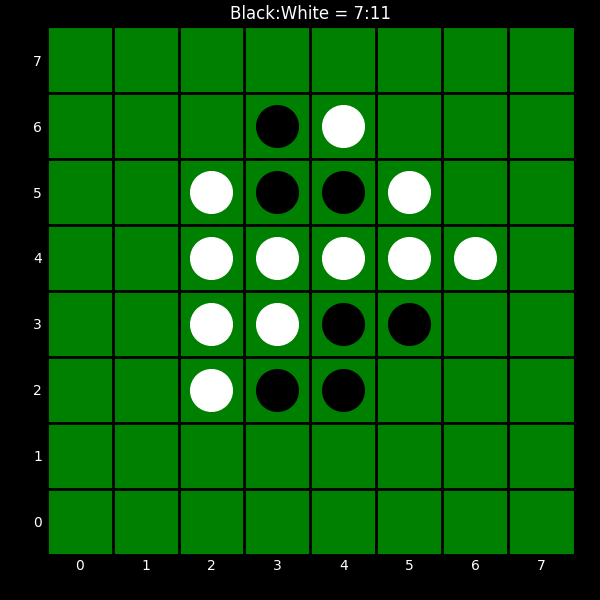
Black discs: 7
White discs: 11